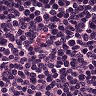
Metastatic tissue present: no